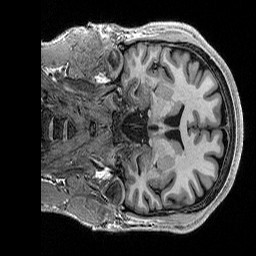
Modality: T1w
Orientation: coronal
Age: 36
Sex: male
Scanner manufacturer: siemens
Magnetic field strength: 3 T
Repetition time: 2.53 s
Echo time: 0.0033 s